A bearing vibration time series has been folded into this square grayscale image, one row per segment of consecutive samples. What is the most likely bearing condition (normal, inner_race, outer_race, ball)?
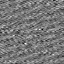
Answer: normal